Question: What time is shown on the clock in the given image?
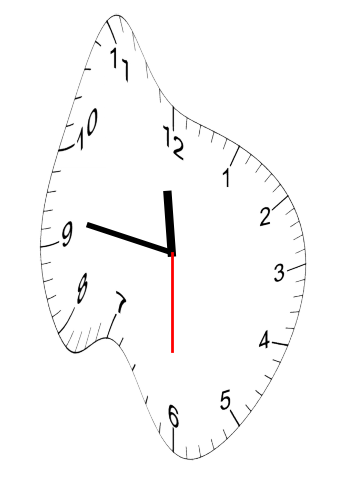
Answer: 11:46:30